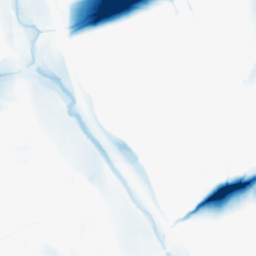
Category: morphological
Decomposition family: morphological_square
Decomposition parameters: operation: closing
size: 50
Upsampling method: cubic_mitchell
Upsampling parameters: scale: 8
Upsampling scale: 8